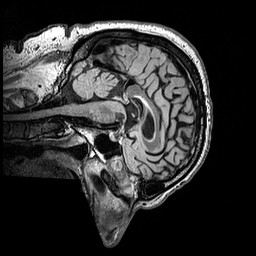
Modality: FLAIR
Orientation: sagittal
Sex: male
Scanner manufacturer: siemens
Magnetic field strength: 3 T
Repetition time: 5 s
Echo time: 0.395 s